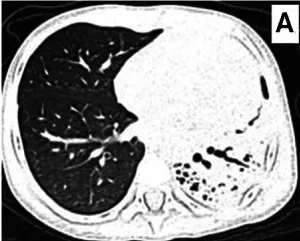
Chest computed tomography on the seventh day of admission showing left lung consolidation, atelectasis,CT scan.
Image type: radiology (ct)